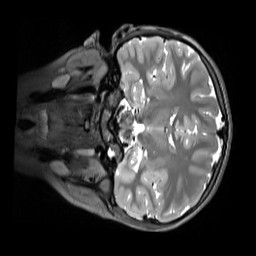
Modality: T2w
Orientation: coronal
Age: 10
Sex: female
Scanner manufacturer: siemens
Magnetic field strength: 3 T
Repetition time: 3.2 s
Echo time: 0.408 s